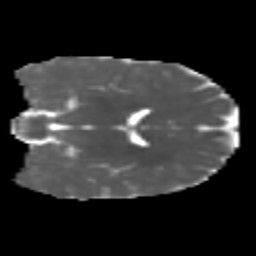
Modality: MD
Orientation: coronal
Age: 7
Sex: male
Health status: healthy